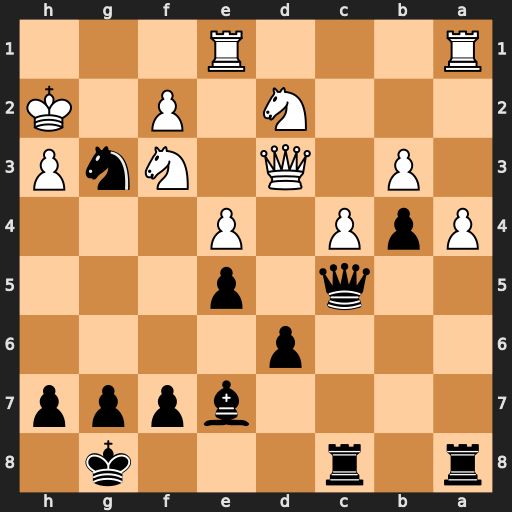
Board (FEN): r1r3k1/4bppp/3p4/2q1p3/PpP1P3/1P1Q1NnP/3N1P1K/R3R3
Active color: b
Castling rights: -
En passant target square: -
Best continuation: Qxf2#